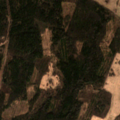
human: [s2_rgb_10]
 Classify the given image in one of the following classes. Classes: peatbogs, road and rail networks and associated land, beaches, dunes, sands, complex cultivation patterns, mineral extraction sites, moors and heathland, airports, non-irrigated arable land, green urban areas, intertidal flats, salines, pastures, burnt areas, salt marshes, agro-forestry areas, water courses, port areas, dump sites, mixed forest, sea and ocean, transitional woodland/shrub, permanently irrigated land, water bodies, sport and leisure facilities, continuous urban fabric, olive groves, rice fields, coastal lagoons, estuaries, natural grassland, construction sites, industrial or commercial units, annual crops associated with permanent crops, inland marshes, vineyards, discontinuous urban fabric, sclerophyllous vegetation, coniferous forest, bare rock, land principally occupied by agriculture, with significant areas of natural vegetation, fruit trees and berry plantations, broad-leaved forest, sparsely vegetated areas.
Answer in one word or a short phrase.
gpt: non-irrigated arable land, land principally occupied by agriculture, with significant areas of natural vegetation, mixed forest, transitional woodland/shrub